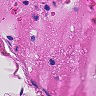
Metastatic tissue present: no